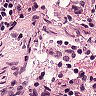
Metastatic tissue present: no